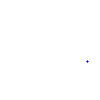
Particle: kaon